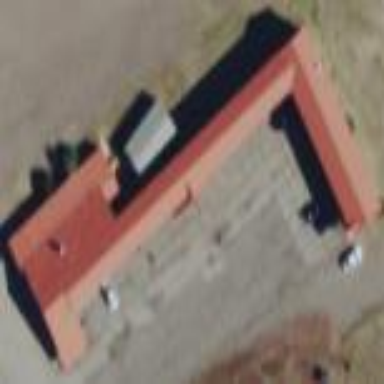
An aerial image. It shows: Building that is motel.